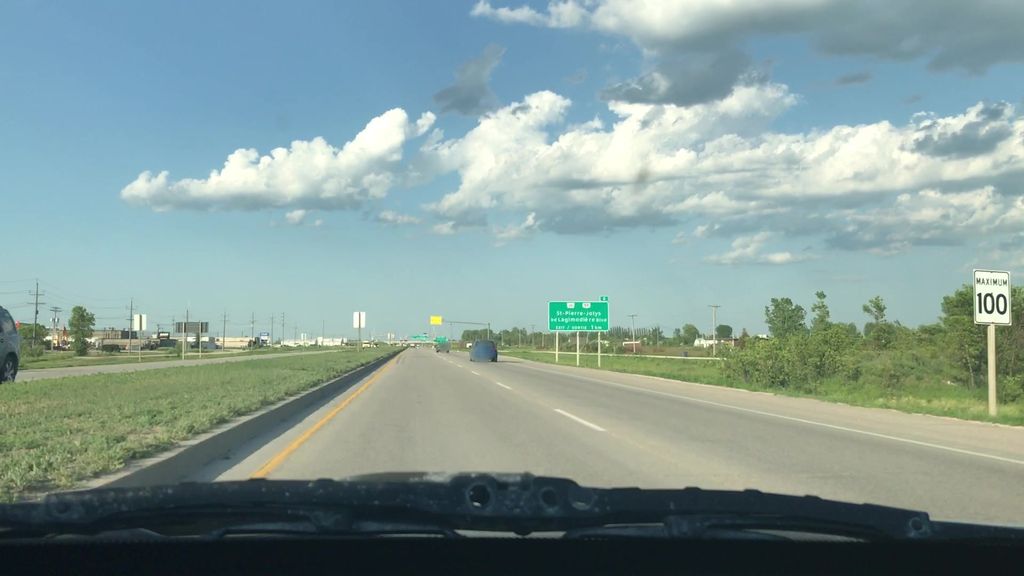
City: winnipeg